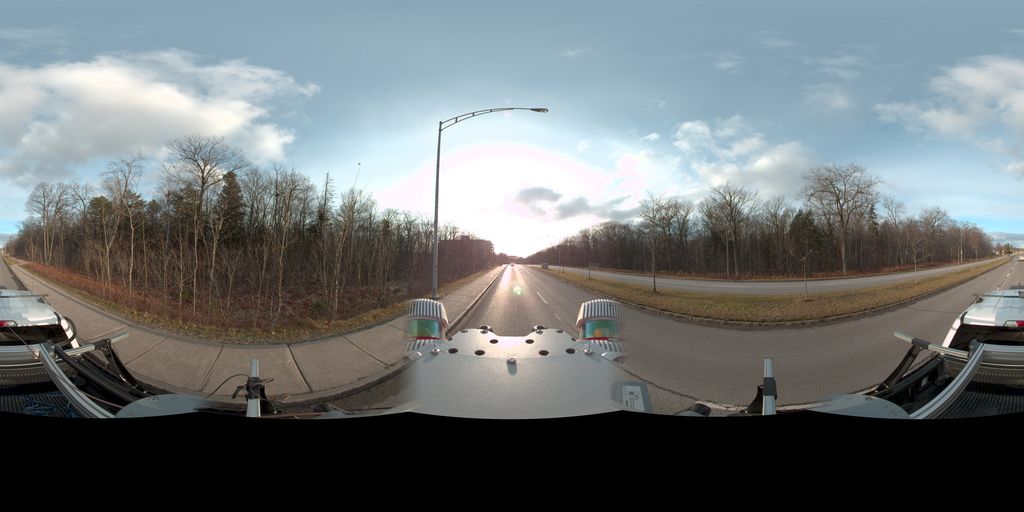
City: quebec_city